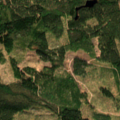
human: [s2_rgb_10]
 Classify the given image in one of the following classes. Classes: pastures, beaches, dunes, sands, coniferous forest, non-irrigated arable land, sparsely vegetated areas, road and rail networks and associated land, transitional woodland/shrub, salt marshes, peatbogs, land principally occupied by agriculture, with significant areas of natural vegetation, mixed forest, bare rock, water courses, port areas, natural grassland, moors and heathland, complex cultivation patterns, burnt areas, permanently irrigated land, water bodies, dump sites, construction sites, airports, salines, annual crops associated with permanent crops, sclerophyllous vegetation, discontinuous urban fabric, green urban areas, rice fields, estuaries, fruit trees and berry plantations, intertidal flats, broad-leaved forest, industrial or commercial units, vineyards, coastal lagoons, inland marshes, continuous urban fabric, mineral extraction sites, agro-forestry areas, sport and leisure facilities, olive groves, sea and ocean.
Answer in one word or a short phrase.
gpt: coniferous forest, mixed forest, transitional woodland/shrub